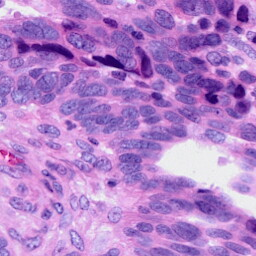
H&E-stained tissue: Ovarian